You are looking at the short-time Fourier spectrogram of a bearing's acceleration signal. Classify the bearing condition as one of: normal, inner_race, outer_race, ball.
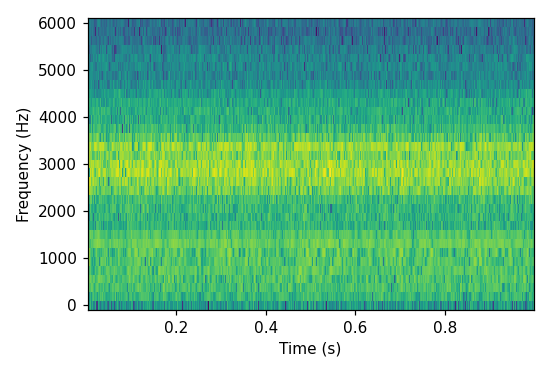
Answer: ball